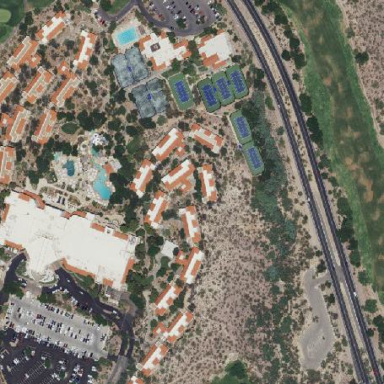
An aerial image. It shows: Residential area featuring resort.